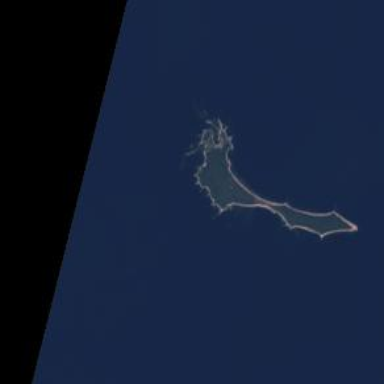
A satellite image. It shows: Island with natural coastline.